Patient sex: M
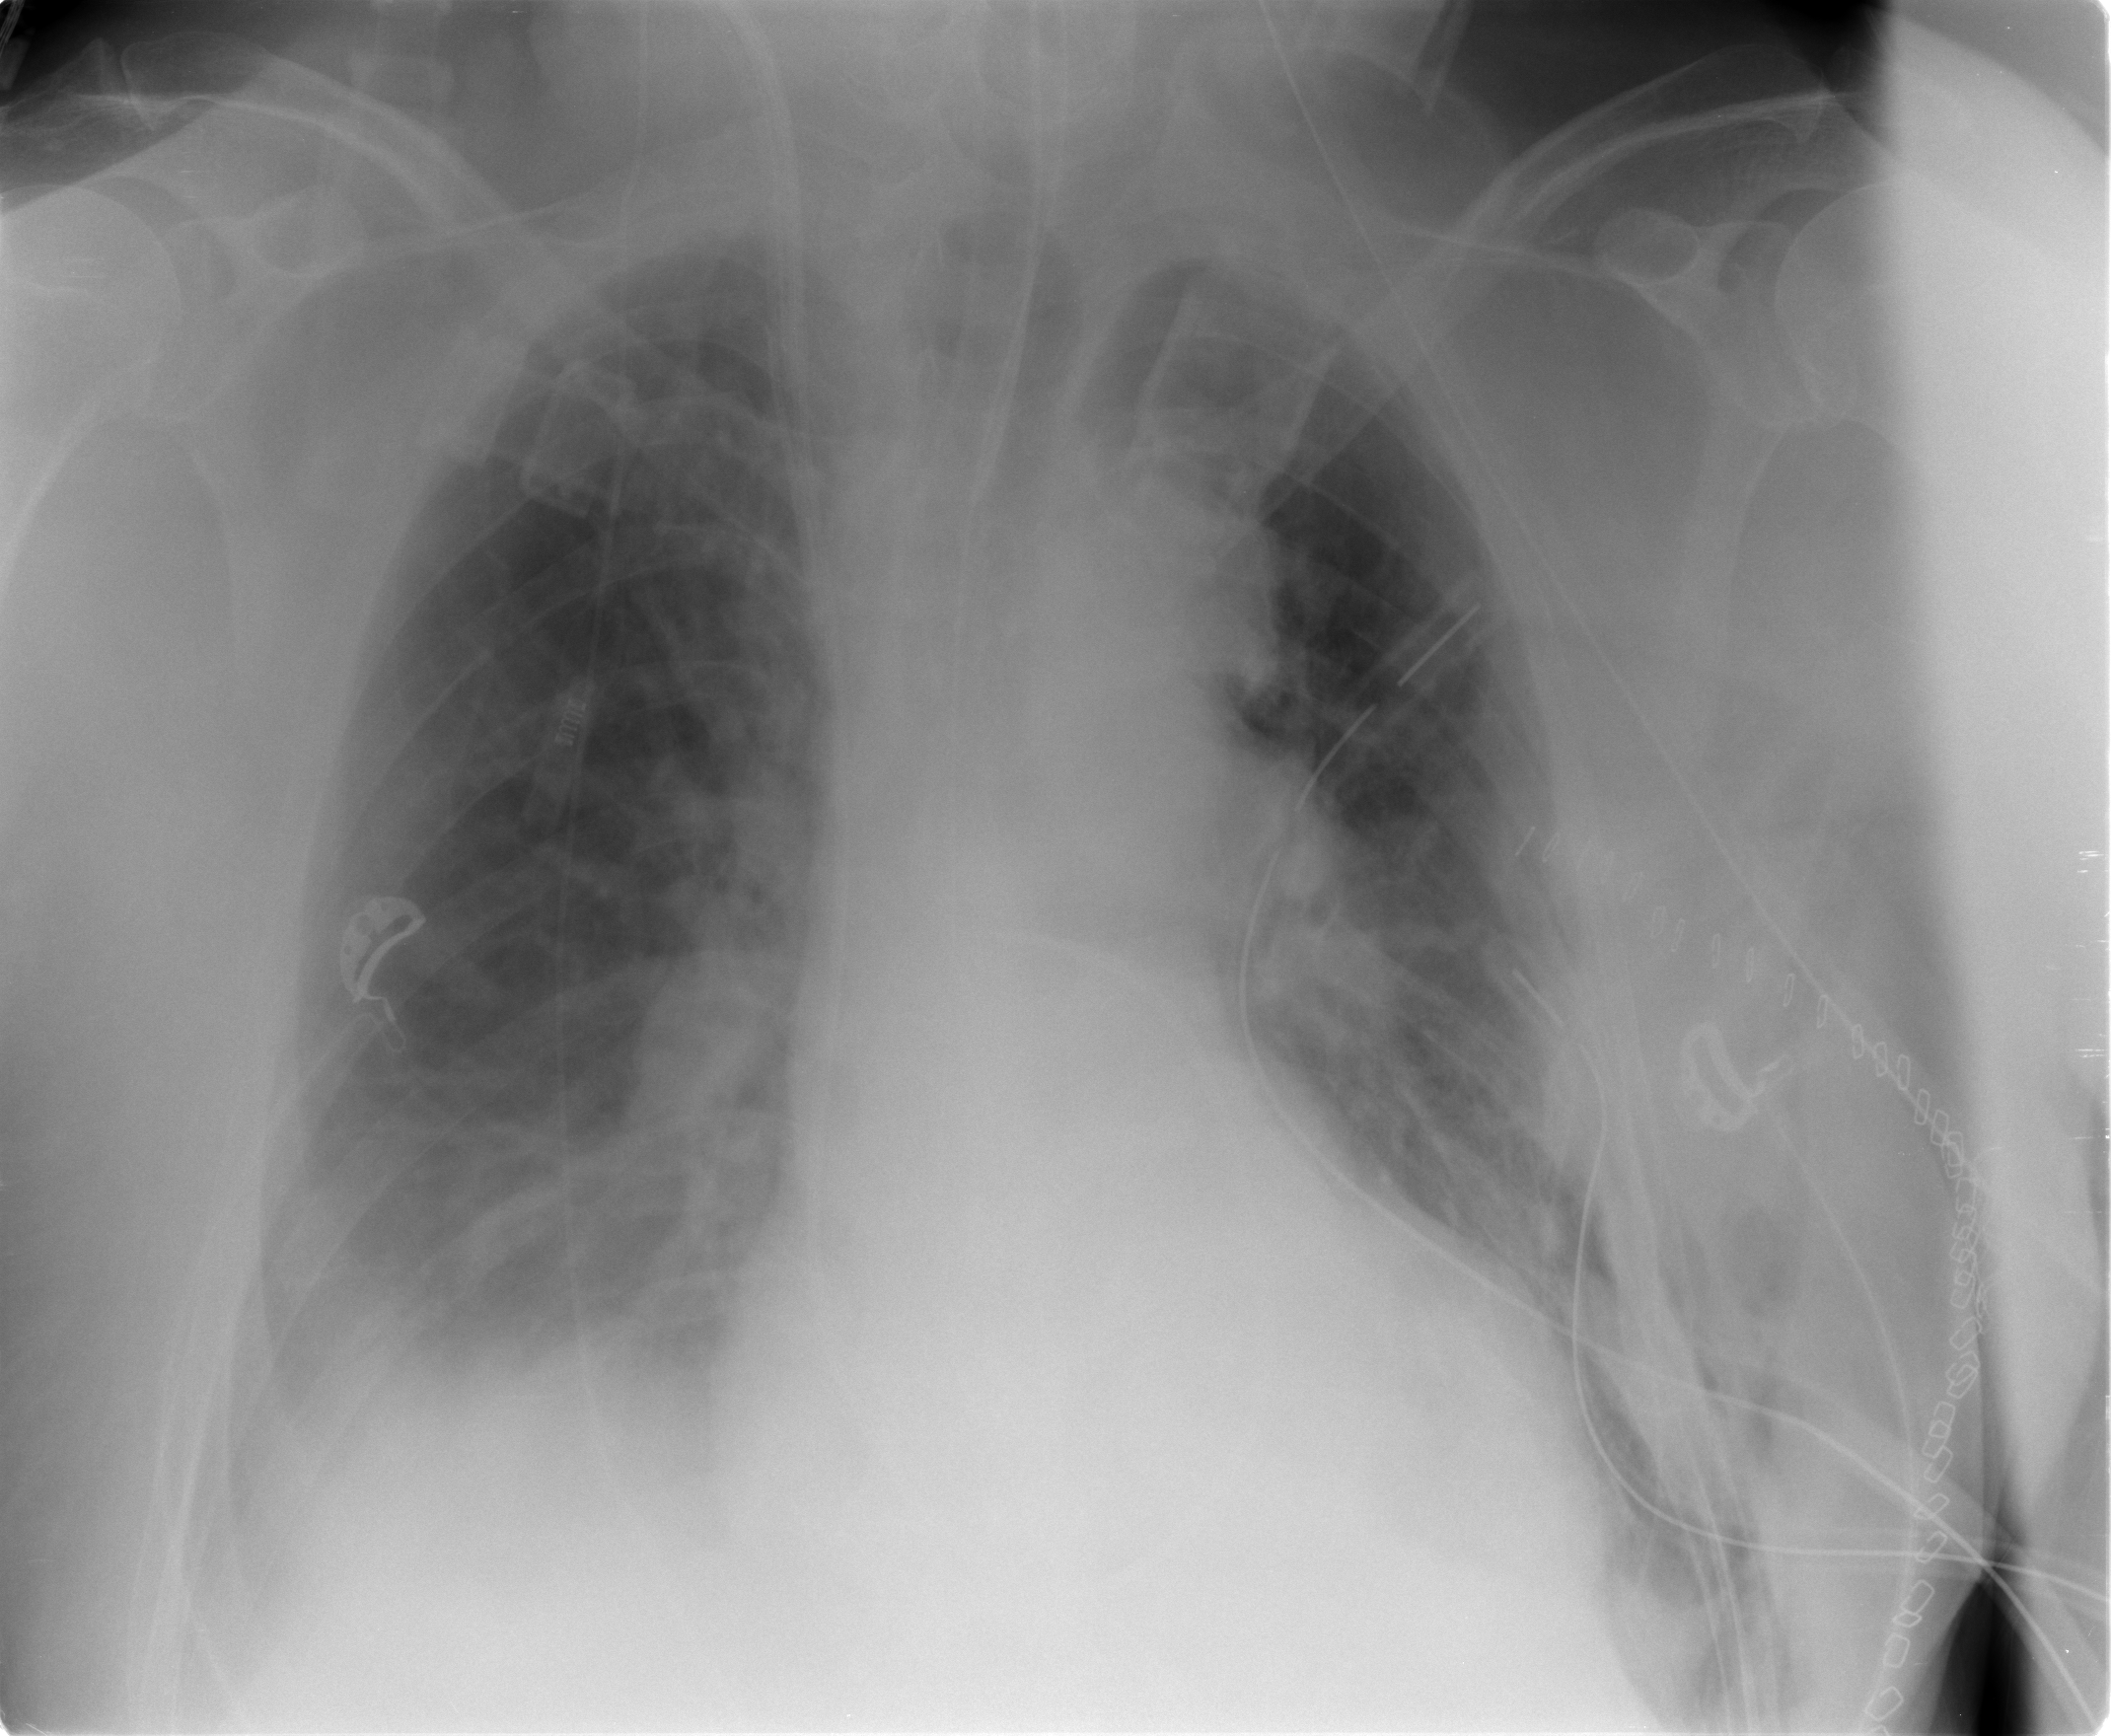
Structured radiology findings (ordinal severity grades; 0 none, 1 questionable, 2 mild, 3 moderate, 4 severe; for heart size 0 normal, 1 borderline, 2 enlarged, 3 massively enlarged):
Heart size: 2
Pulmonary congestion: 1
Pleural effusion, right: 2
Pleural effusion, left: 1
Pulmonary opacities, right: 0
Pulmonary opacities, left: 0
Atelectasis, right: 2
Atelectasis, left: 2